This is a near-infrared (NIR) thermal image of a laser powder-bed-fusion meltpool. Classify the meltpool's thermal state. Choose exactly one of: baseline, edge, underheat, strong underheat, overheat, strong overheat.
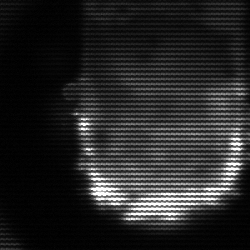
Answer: baseline